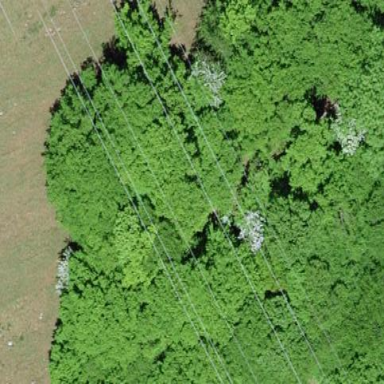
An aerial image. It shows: Forest area.